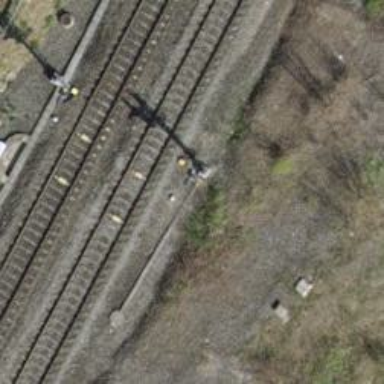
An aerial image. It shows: Railway track with contact line for electrification.